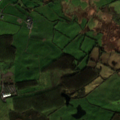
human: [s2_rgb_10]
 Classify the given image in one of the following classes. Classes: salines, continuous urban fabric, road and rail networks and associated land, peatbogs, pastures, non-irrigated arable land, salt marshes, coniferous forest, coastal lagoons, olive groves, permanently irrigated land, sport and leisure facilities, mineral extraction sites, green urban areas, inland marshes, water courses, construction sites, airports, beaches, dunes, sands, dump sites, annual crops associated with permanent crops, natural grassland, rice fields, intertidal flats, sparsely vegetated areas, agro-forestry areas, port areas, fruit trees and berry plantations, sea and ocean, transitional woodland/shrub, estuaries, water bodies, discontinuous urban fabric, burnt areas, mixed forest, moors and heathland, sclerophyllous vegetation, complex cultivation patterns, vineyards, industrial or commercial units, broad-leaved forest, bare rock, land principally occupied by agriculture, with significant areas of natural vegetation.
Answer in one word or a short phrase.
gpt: pastures, broad-leaved forest